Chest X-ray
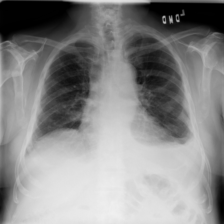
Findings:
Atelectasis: negative
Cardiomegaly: negative
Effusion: negative
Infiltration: negative
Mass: negative
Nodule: negative
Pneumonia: negative
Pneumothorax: negative
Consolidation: negative
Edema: negative
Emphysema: negative
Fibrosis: negative
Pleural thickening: negative
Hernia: negative